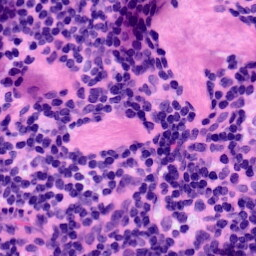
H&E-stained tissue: LymphNode